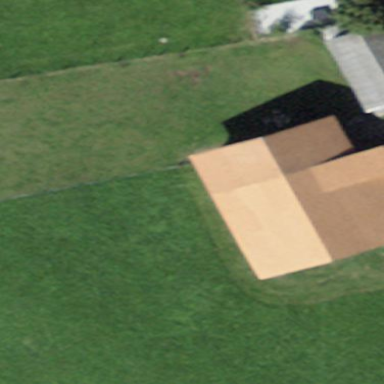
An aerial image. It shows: Rural barn.